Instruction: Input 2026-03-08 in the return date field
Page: home
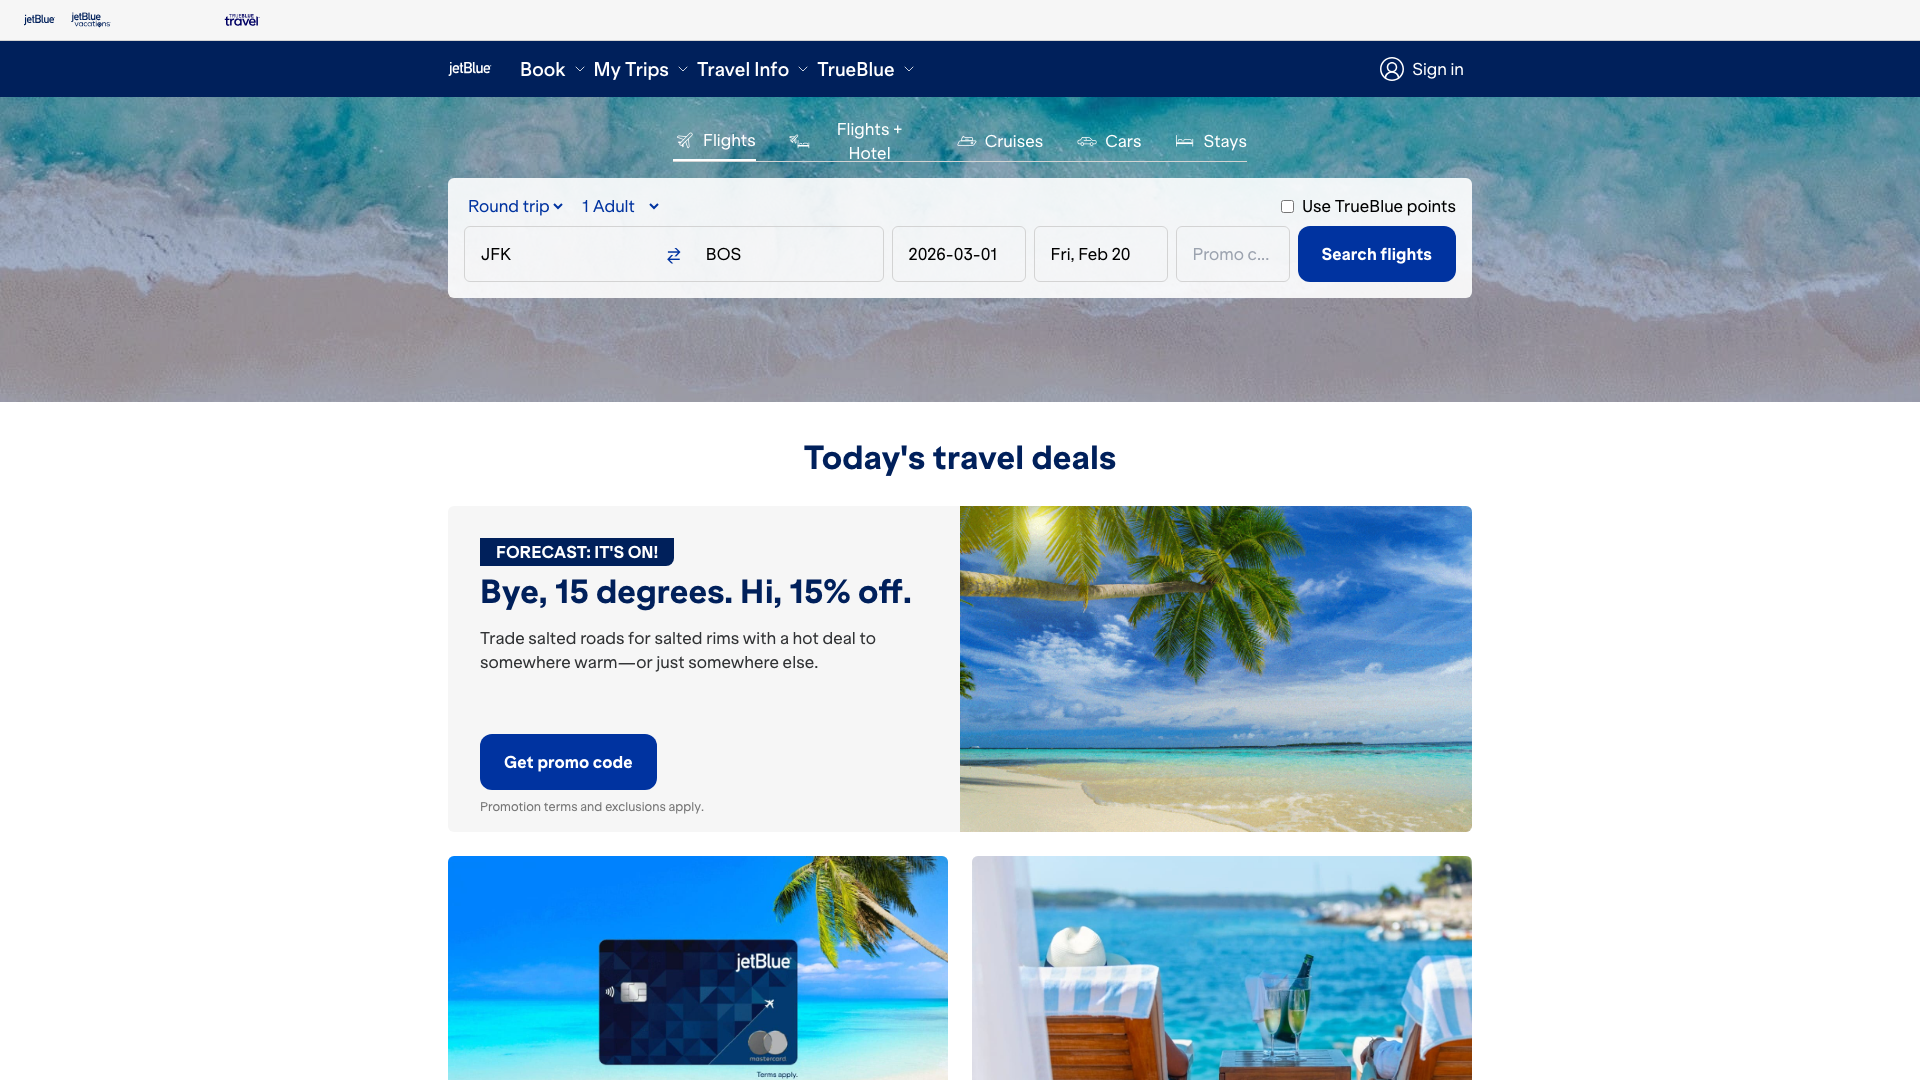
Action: type